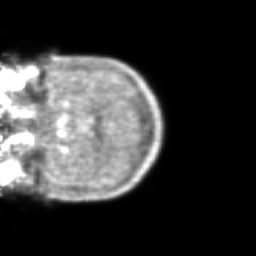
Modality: PET
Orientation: coronal
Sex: female
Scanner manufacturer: ge